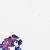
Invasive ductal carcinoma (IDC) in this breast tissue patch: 0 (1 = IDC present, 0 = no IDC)